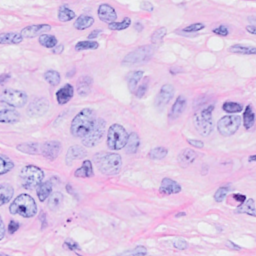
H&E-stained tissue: Breast